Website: walmart
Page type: account-selection
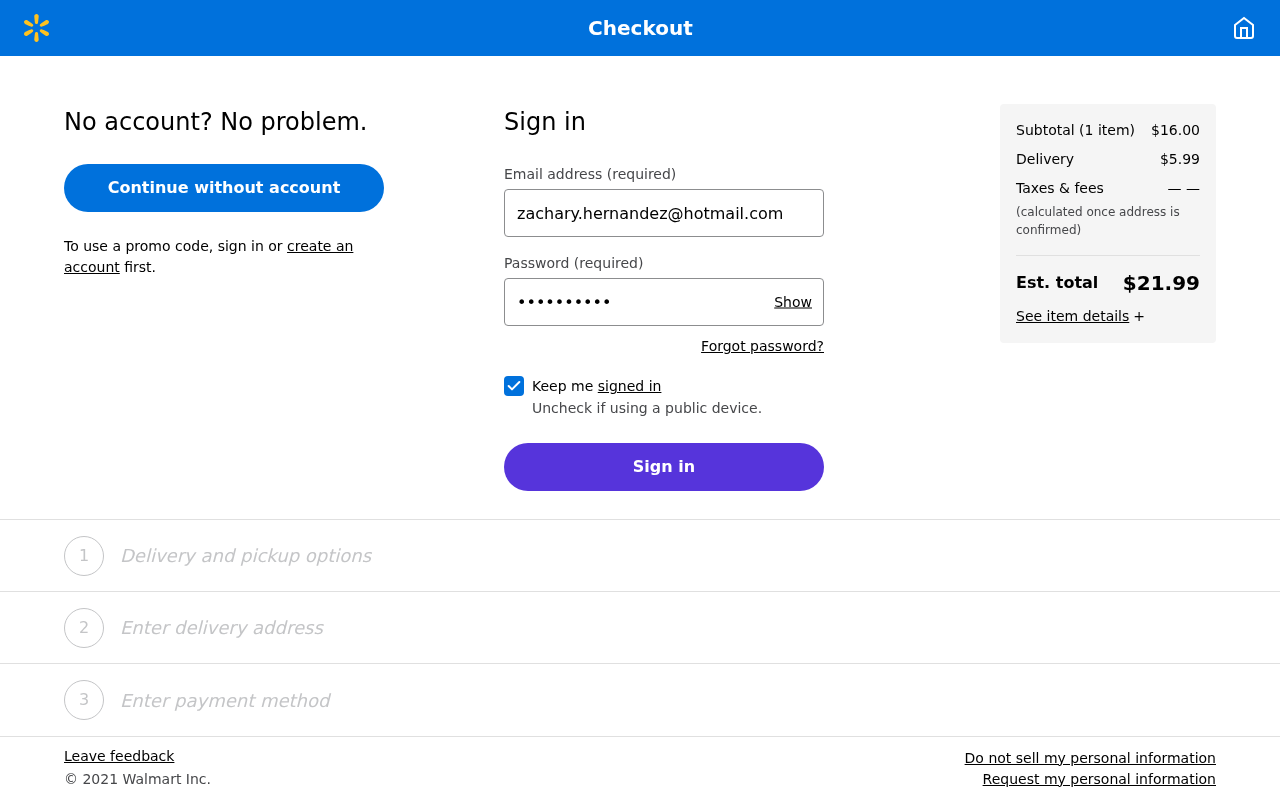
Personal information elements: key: PII_EMAIL
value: zachary.hernandez@hotmail.com
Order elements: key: ORDER_NUM_ITEMS
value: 1
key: ORDER_SUBTOTAL
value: $16.00
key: ORDER_SHIPPING_COST
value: $5.99
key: ORDER_TOTAL
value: $21.99